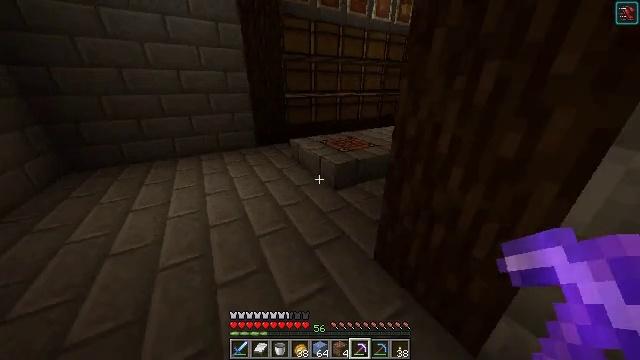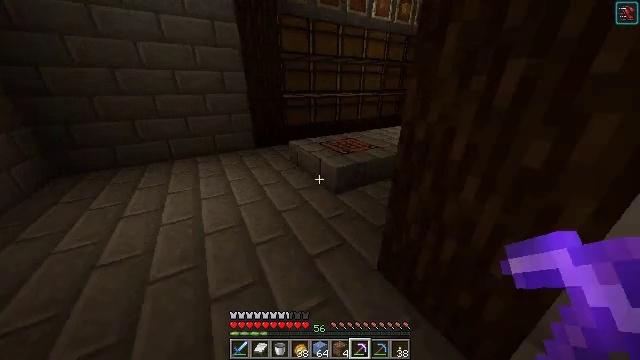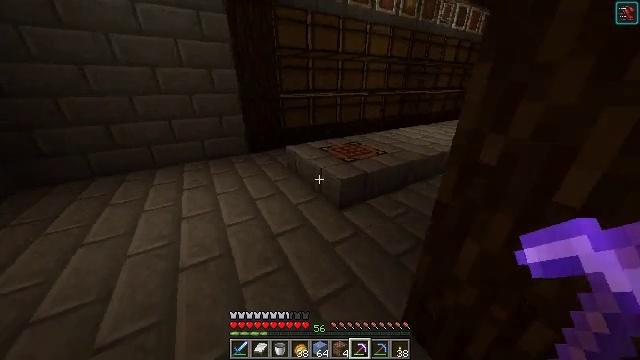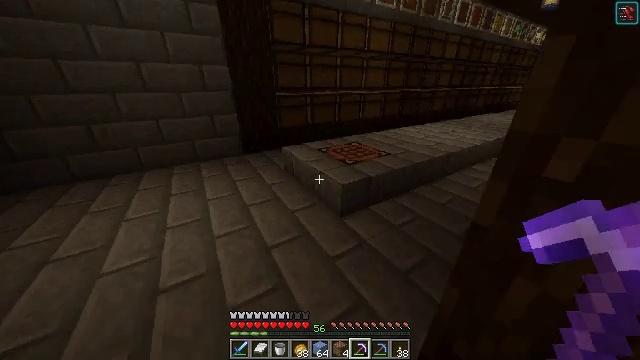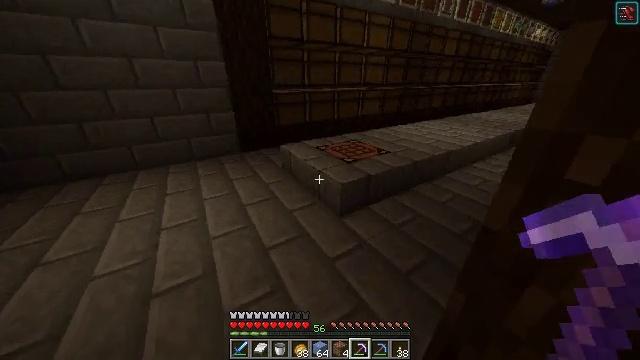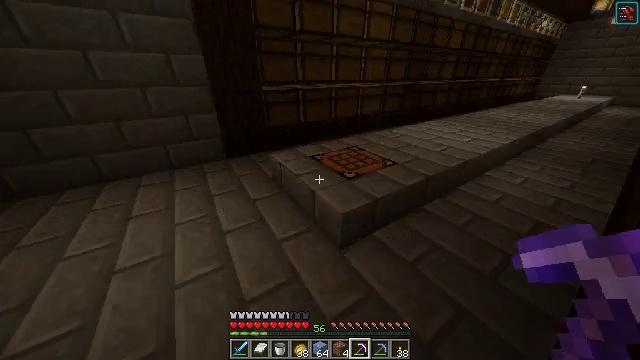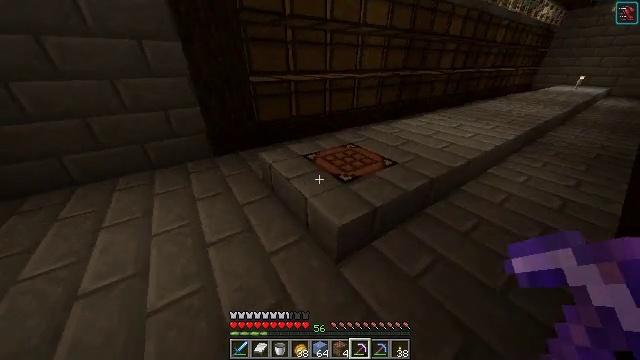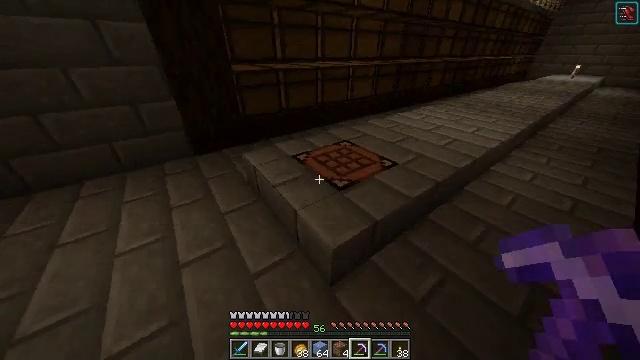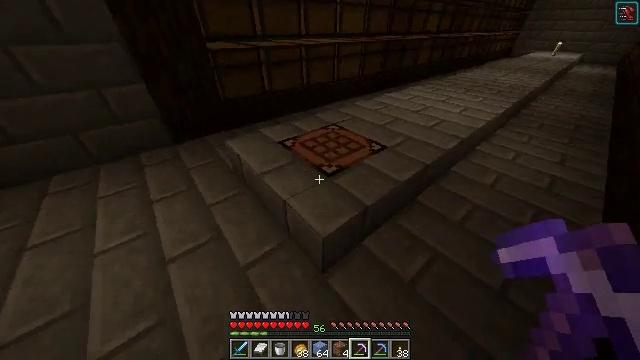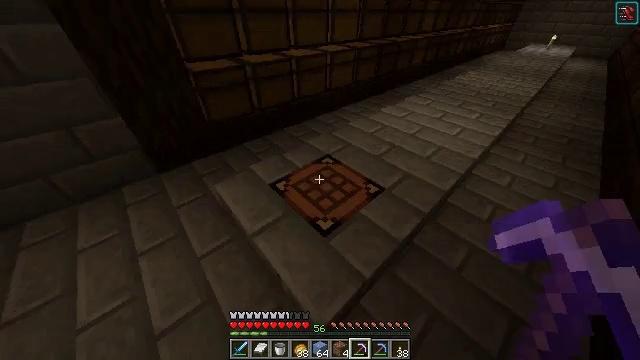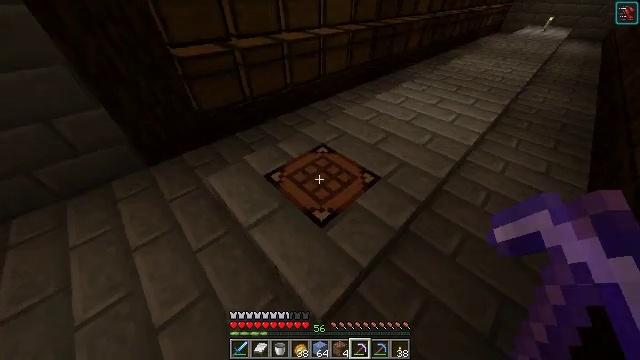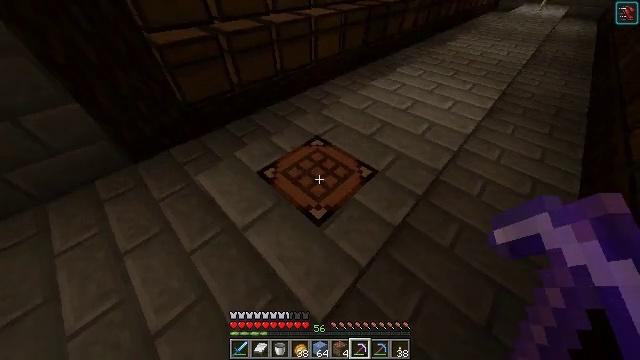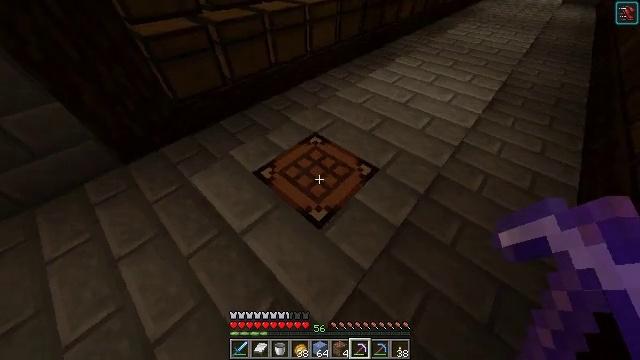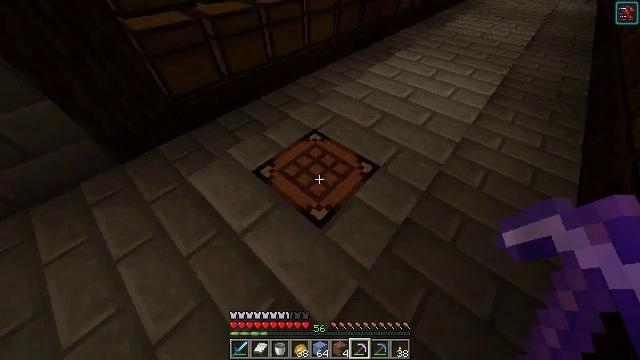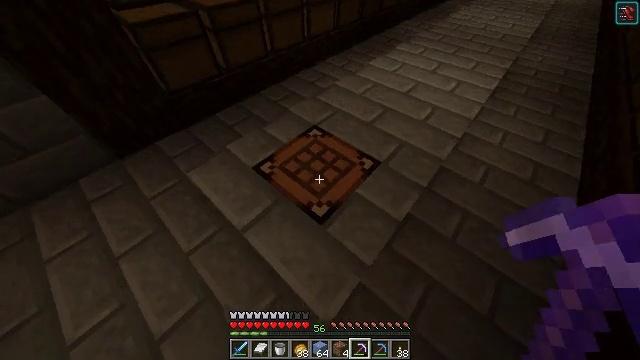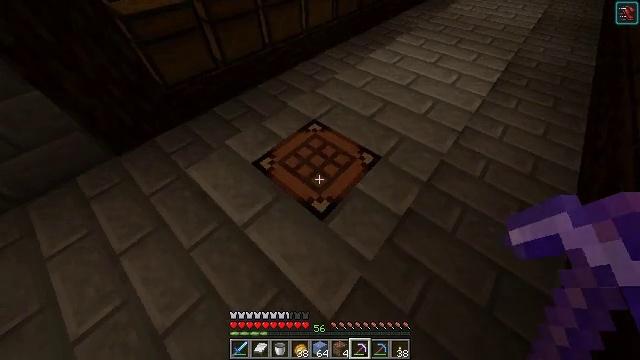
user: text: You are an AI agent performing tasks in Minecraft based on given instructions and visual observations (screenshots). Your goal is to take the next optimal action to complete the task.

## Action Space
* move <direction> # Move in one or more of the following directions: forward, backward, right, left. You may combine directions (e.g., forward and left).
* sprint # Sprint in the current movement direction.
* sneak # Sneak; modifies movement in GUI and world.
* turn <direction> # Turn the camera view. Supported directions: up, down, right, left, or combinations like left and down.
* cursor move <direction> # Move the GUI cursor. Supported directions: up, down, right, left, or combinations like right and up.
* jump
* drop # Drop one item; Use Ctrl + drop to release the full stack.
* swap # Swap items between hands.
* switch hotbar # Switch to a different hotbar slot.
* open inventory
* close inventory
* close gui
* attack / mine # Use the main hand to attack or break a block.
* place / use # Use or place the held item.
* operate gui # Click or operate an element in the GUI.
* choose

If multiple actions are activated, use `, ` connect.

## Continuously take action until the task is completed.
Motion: motion action
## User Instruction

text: Make packed ice by combining ice blocks in the grid.
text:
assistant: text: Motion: move forward
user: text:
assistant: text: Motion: move forward
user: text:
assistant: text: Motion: move forward
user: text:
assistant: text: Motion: move forward
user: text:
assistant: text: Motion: move forward, turn right and down
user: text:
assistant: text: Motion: move forward, turn right and down
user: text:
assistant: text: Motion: move forward, turn right and down
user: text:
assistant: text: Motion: move forward, turn right and down
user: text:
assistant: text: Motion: move forward, turn right and down
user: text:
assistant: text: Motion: turn right and down
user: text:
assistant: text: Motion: turn right and down
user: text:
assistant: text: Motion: turn right and down
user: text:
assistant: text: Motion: turn down
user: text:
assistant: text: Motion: turn down
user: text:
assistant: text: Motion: turn down
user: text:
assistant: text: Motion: use / place
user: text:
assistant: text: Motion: use / place
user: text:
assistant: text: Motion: use / place
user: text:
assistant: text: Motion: no_op
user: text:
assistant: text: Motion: no_op
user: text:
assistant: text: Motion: open gui
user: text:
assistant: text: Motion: no_op
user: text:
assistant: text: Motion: no_op
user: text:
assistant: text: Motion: cursor move left and up
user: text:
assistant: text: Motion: cursor move left and up
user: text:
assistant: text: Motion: cursor move left and up
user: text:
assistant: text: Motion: cursor move left
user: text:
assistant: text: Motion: no_op
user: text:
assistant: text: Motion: cursor move down
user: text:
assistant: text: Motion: no_op